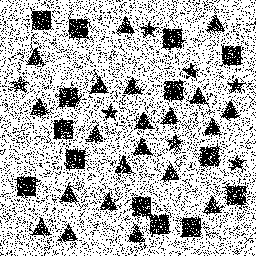
Squares: 14
Triangles: 21
Stars: 7
Total shapes: 42